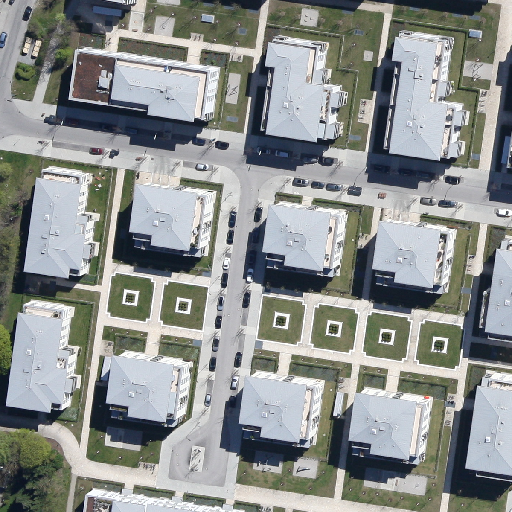
Referring expression: vehicle